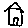
Label: house